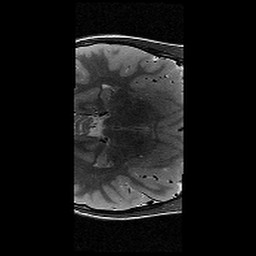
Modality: T2w
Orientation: axial
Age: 13
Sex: female
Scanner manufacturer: siemens
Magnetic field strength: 3 T
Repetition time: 8.46 s
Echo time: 0.067 s